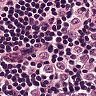
Metastatic tissue present: yes